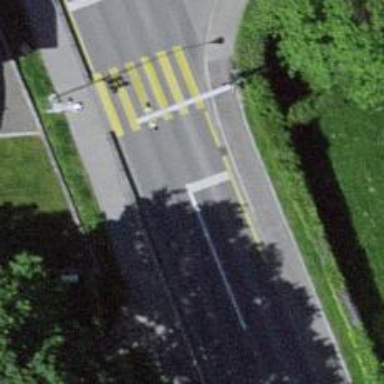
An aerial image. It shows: Road with traffic signals.